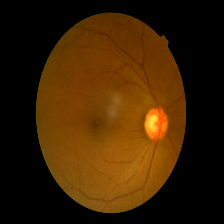
Diabetic retinopathy grade: Mild